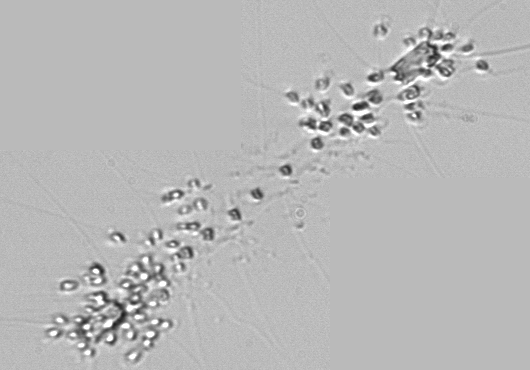
Label: Chaetoceros_didymus_TAG_external_flagellate